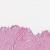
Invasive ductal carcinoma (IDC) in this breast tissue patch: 1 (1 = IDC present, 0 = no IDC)